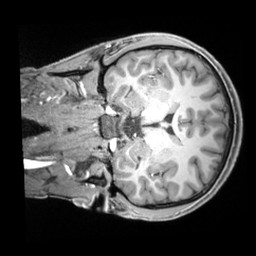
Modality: T1w
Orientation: coronal
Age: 20
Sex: male
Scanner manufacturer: siemens
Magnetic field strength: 3 T
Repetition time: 2.2 s
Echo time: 0.00218 s